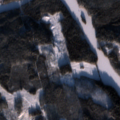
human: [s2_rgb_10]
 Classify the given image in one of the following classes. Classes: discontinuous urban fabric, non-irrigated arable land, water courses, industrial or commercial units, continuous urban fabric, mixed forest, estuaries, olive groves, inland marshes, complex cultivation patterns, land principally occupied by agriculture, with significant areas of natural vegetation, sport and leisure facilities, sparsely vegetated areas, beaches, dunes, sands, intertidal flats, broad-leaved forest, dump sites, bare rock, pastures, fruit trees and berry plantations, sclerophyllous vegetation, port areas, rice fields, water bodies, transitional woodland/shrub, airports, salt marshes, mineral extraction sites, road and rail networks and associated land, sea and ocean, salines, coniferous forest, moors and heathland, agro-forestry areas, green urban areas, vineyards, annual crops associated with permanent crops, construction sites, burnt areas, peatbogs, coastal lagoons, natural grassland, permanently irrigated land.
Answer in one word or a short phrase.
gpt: coniferous forest, mixed forest, water bodies